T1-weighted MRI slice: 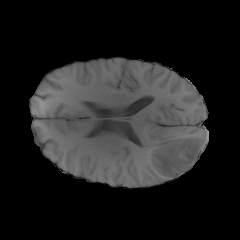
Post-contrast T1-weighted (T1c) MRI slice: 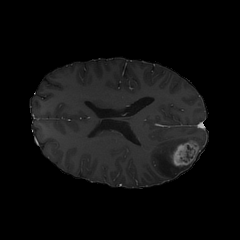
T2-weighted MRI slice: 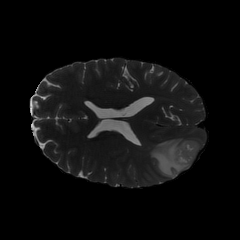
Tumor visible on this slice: yes